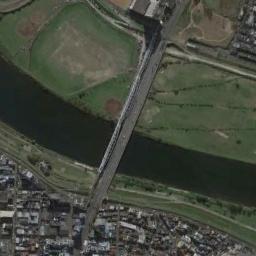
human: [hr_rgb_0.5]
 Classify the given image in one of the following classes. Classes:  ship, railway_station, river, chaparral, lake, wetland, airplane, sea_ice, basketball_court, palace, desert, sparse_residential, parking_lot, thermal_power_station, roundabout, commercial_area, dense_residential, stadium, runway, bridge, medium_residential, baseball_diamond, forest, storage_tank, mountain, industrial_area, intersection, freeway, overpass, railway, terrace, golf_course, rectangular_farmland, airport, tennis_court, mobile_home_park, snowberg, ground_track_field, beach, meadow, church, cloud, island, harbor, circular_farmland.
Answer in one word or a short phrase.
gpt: bridge